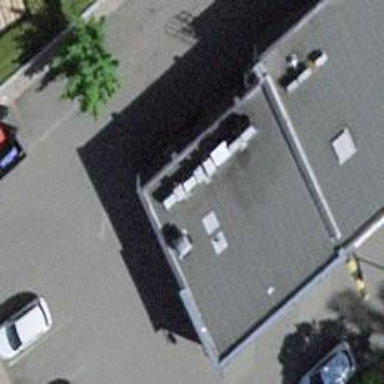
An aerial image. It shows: Bakery.